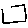
Label: square